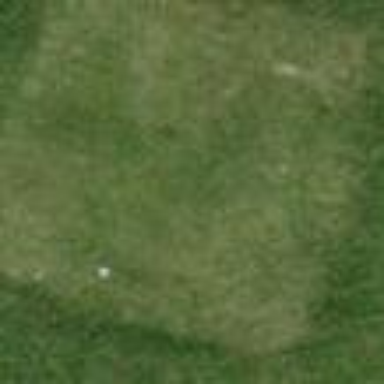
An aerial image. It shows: Golf tee on grassy land.